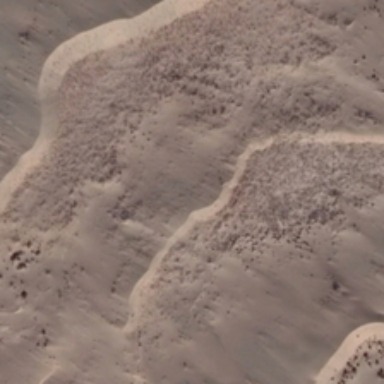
Several large ripples are in a piece of yellow desert .